RGB frame:
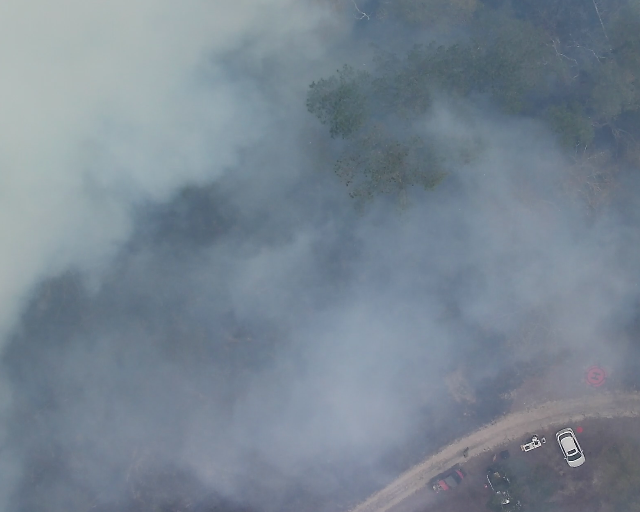
Thermal frame:
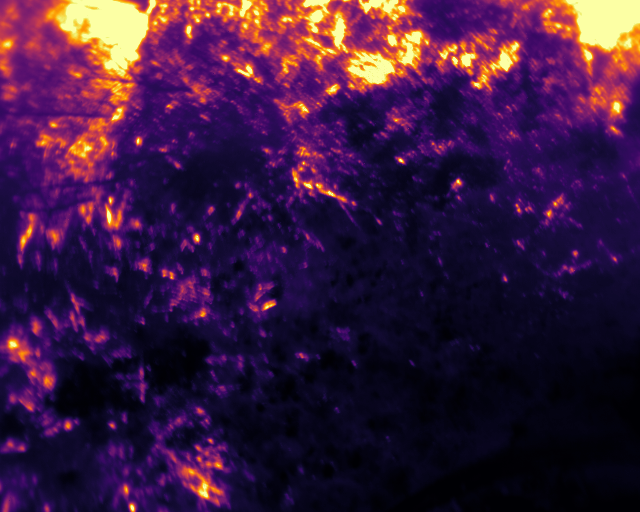
Captured: 2026-02-26 03:09:37
Pixels at or above 80 °C: 63184 (fraction of frame: 0.1928)